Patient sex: F
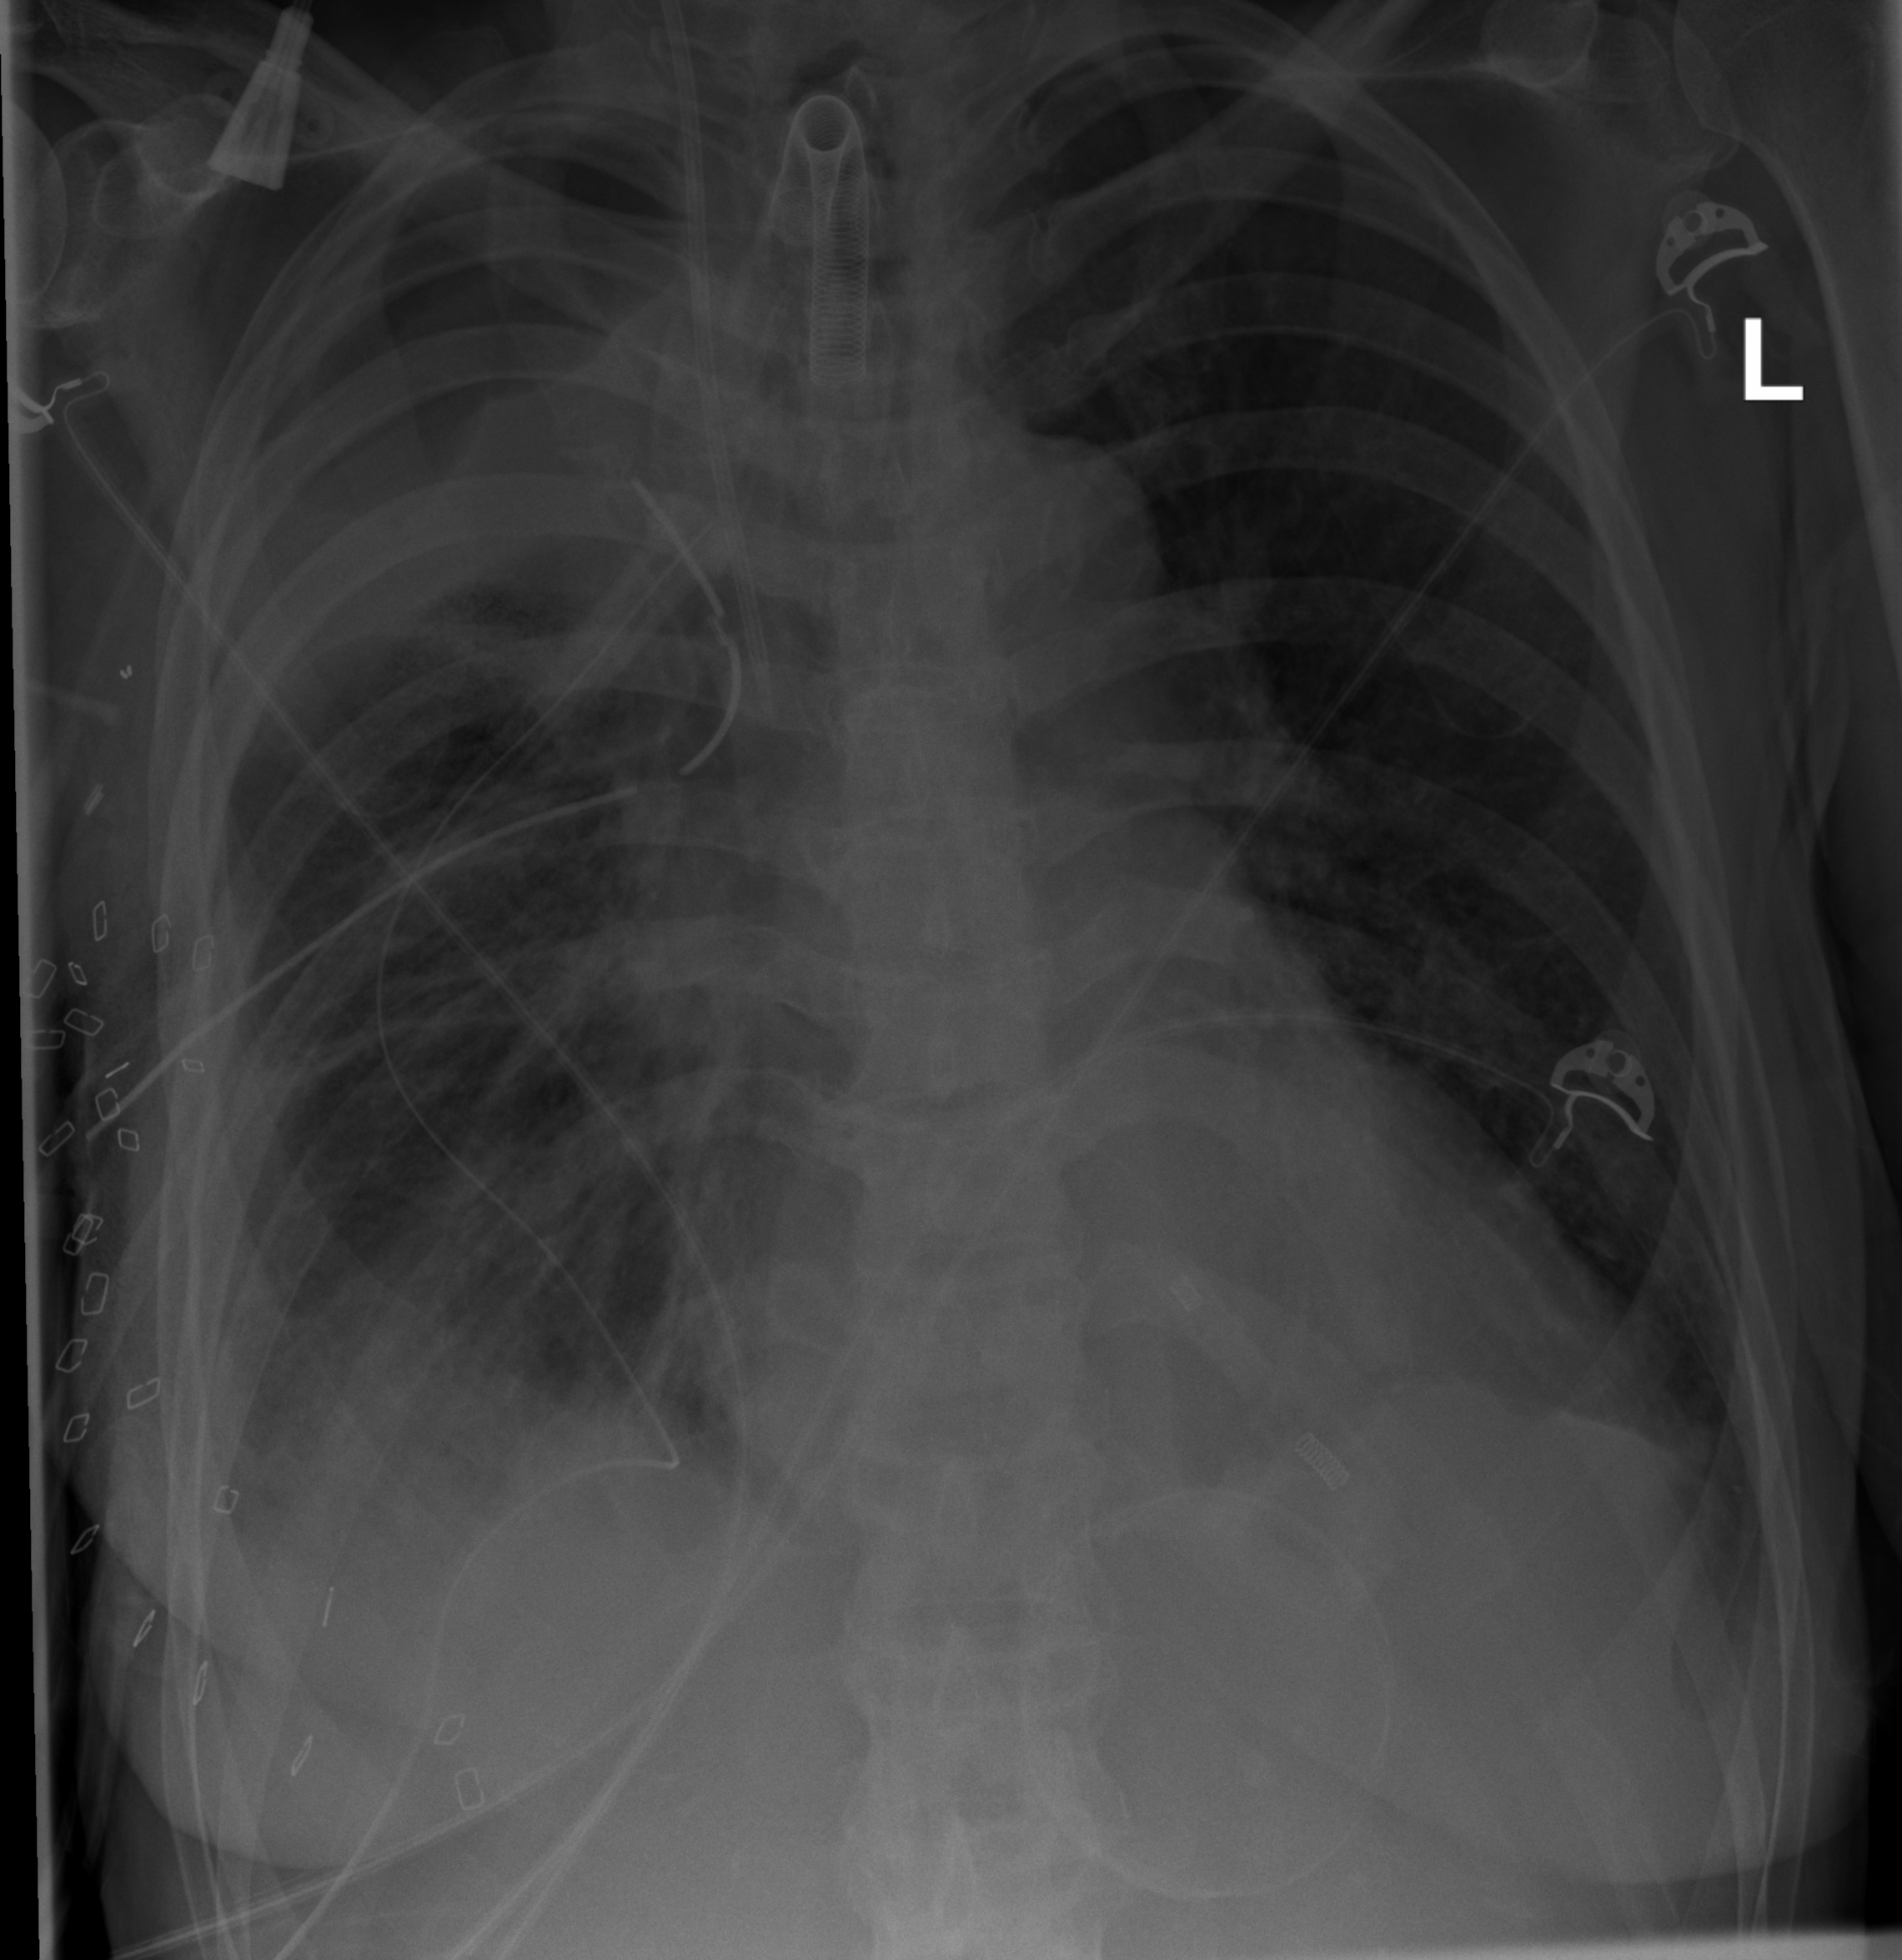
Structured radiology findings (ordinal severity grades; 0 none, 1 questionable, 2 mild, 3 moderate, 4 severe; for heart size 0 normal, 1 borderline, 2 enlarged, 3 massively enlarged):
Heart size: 2
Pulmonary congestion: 1
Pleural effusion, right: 3
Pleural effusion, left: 2
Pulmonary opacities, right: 2
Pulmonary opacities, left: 1
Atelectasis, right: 3
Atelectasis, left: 2